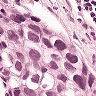
Metastatic tissue present: yes